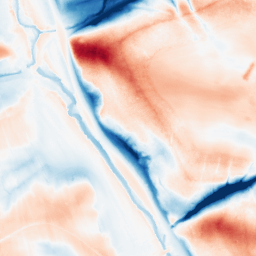
Category: classical
Decomposition family: gaussian_anisotropic
Decomposition parameters: sigma_x: 5
sigma_y: 20
Upsampling method: lanczos
Upsampling parameters: scale: 8
Upsampling scale: 8